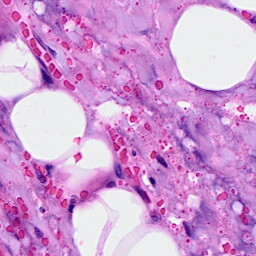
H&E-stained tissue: Breast